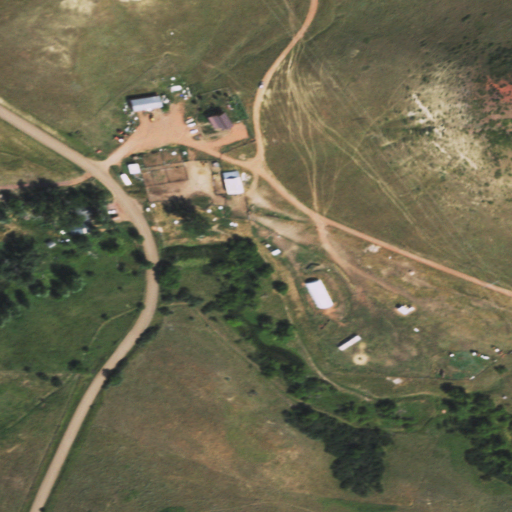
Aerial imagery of valley in Wyoming named Coal Bank Gulch containing grassland, shrub, open development, woody wetlands, herbaceous wetlands, and low intensity development